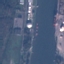
Land use / land cover: River